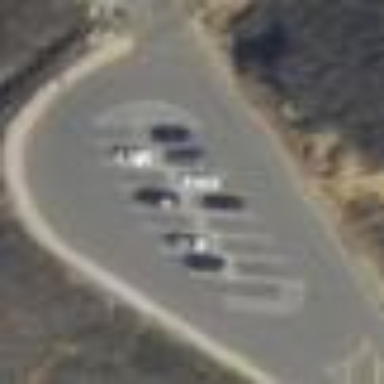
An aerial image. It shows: Parking area with asphalt surface. This is surface parking with park-and-ride facility.